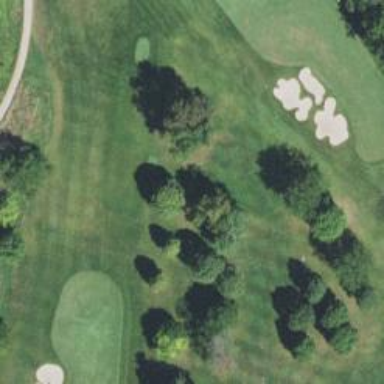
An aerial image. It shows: Golf fairway surrounded by grass.